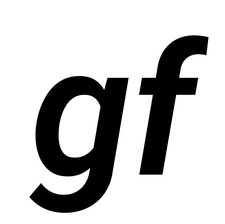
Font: Roboto-Italic_SemiBold_Italic